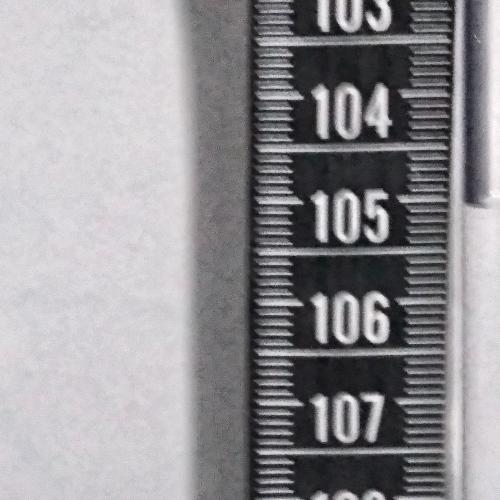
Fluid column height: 105.0 cm